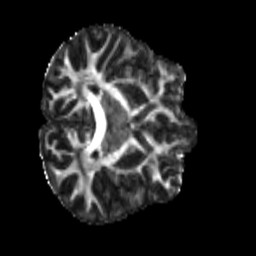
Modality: FA
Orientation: axial
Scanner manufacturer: siemens
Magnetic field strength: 3 T
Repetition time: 4 s
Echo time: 0.0594 s